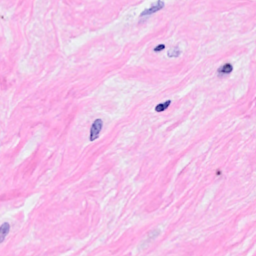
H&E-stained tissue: Breast